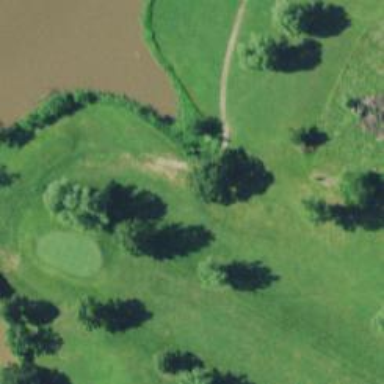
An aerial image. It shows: Path used for both walking and golf.